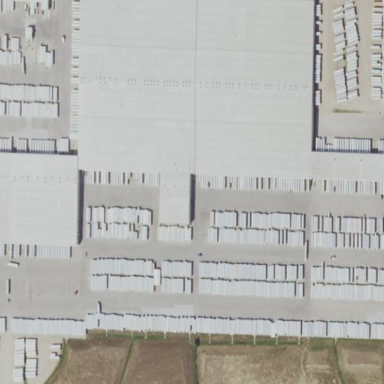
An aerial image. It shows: Logistics area.